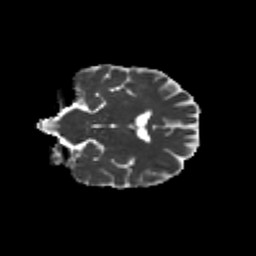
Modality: MD
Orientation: coronal
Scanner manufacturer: siemens
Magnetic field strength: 3 T
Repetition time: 9.2 s
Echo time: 0.084 s